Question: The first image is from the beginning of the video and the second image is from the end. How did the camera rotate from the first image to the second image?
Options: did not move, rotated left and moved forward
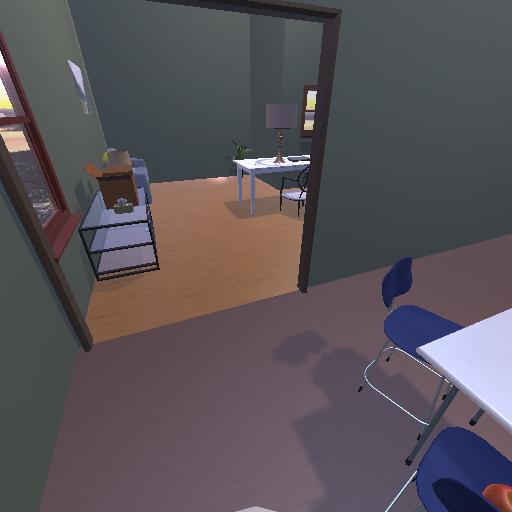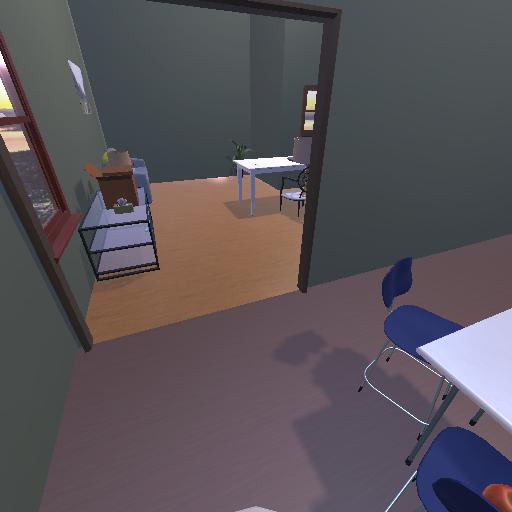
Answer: did not move